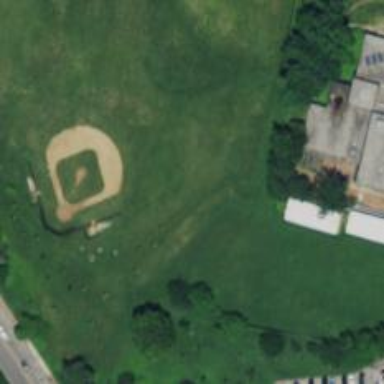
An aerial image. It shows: Grass pitch used for baseball.